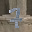
Label: 7